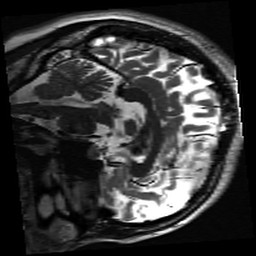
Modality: inplaneT2
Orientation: sagittal